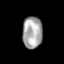
Tissue: lung
Cell type: Endothelial cells
Senescence score: 0.2224
Nuclear area (px): 620
Mean DAPI intensity: 166.684